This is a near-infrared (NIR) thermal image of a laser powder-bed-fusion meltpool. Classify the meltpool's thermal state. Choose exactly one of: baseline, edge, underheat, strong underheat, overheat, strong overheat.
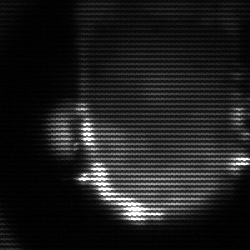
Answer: baseline